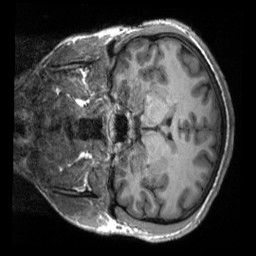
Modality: T1w
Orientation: coronal
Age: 27
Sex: male
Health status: healthy
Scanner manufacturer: siemens
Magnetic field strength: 3 T
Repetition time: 2.3 s
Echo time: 0.00232 s